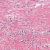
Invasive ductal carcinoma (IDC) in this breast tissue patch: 0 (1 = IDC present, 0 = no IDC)